Question: I've tried to use '.well' and '.clearfix', but it doesn't work.
I added a border to the div, so you can see what's happening.

'''
<div id="login">
<div class="row">
<div align="center">
<form id="contact-form" name="contact-form" method="post" action="">
<input class="form-control span6" type="text">
<input class="form-control span6" type="password">
<button type="submit" class="btn btn-login pull-right">Login</button>
</form>
</div>
</div>
</div>
'''
---
'''
#login
{
margin: 0 auto 0 auto;
width: 200px;
border: 2px solid;
}
'''
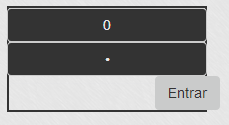
Answer: You were on the right track with '.clearfix', since you have to reset floats after using '.pull-right' on your button:
'''
<button type="submit" class="btn btn-login pull-right">Login</button>
<div class="clearfix"></div>
'''
I pulled unnecessary markup out too, in this example: <URL>
-- That being said, you are indeed mixing some BS22 and BS3 code, which will only cause problems. Best to adopt BS3 entirely...